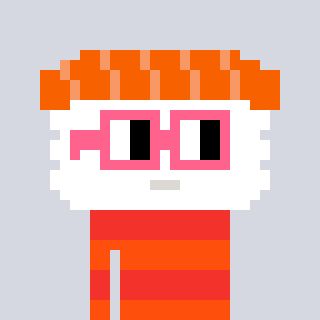
a pixel art character with square pink glasses, a nigiri-shaped head and a orange-colored body on a cool background